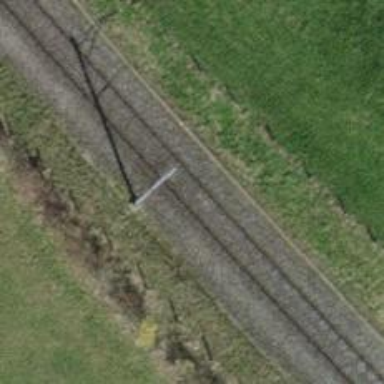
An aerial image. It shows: Single-track railway with electrified contact lines.